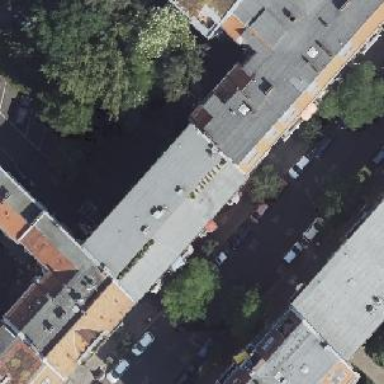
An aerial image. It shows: Part of building.